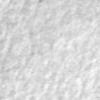
Label: no_change